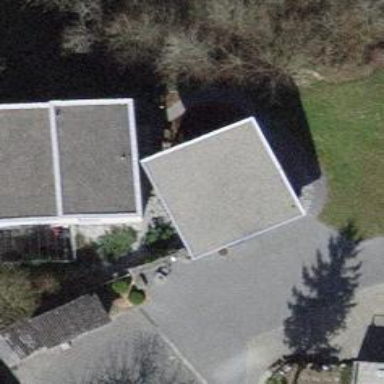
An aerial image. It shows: Garage.